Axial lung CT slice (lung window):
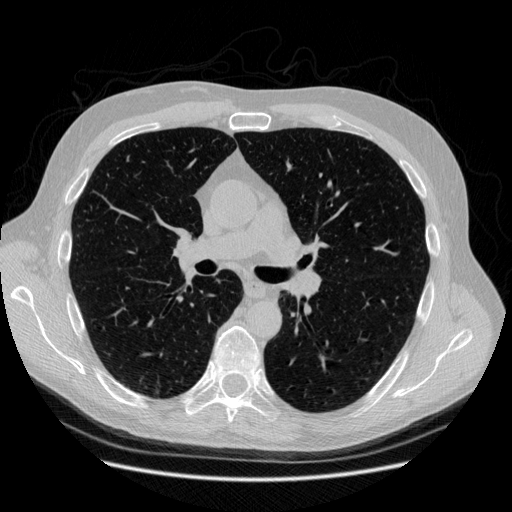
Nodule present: no